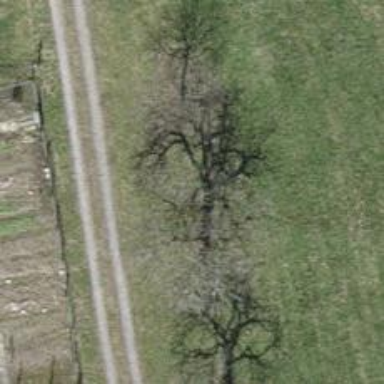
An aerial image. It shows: Urban tree adds touch of nature to the surroundings.